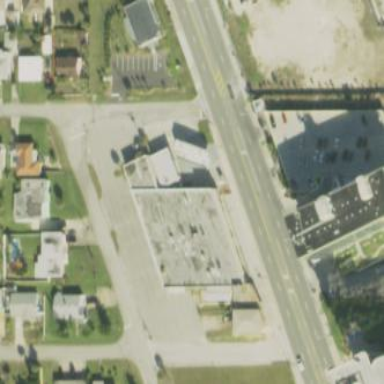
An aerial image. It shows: Retail building.